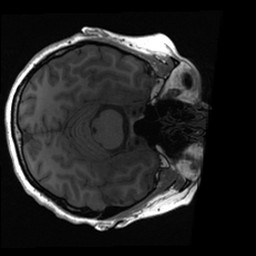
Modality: T1w
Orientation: axial